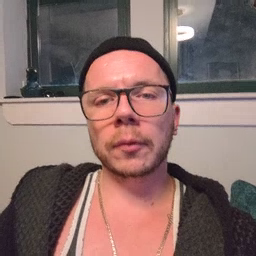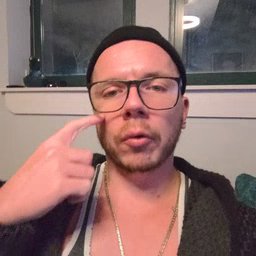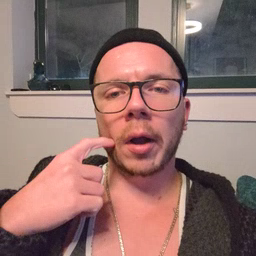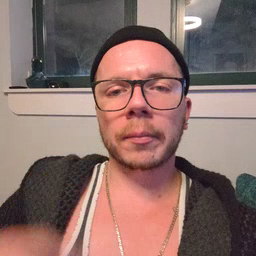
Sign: cry